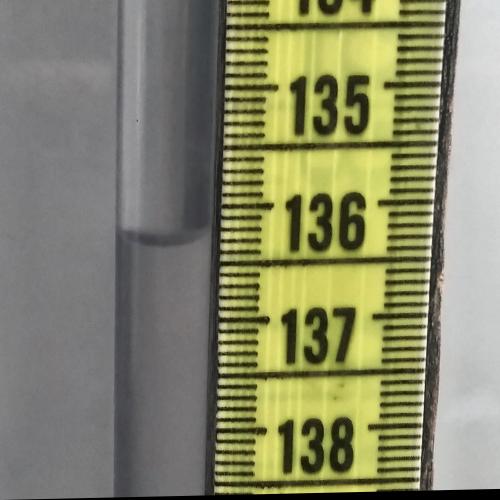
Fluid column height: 136.3 cm